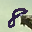
Label: 8